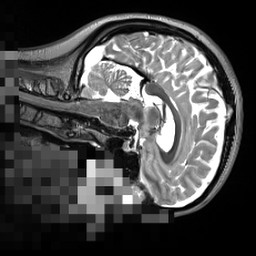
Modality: T2w
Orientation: sagittal
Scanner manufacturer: siemens
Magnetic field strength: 3 T
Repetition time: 3.2 s
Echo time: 0.564 s